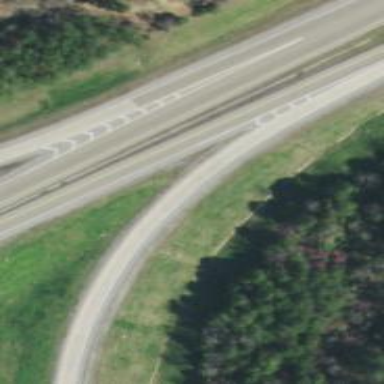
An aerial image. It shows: Trunk link highway.